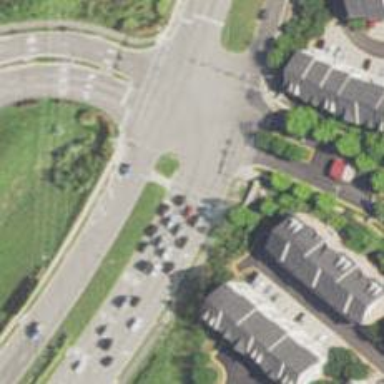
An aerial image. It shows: Marked crossing on cycleway.